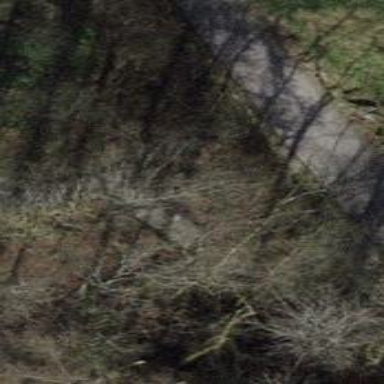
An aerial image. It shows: Road with steps.